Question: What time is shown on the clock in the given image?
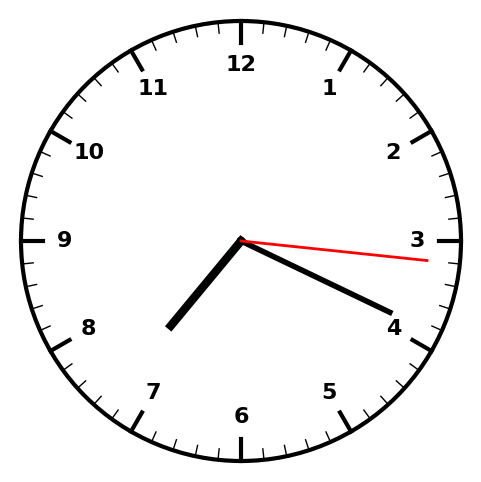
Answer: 07:19:16